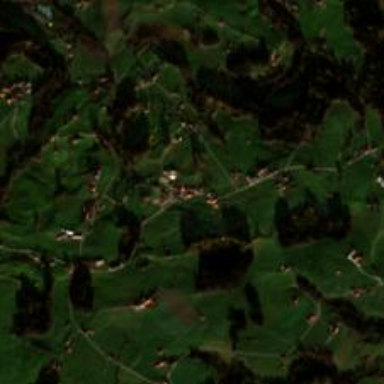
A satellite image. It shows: Small hamlet.